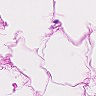
Metastatic tissue present: no